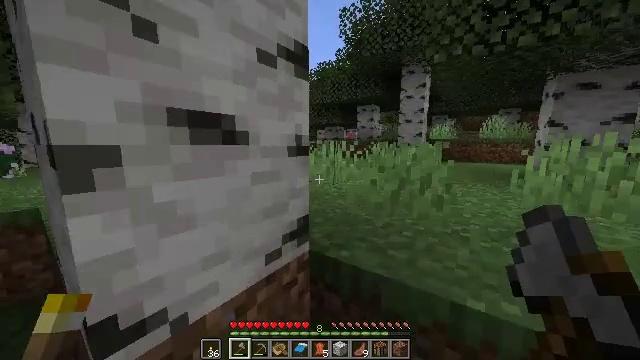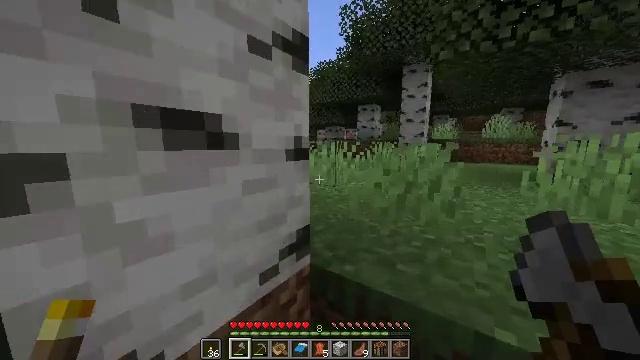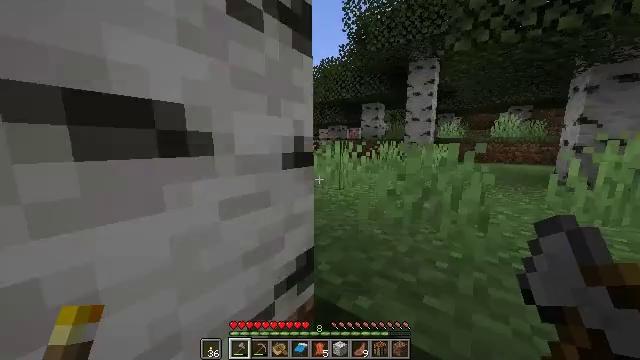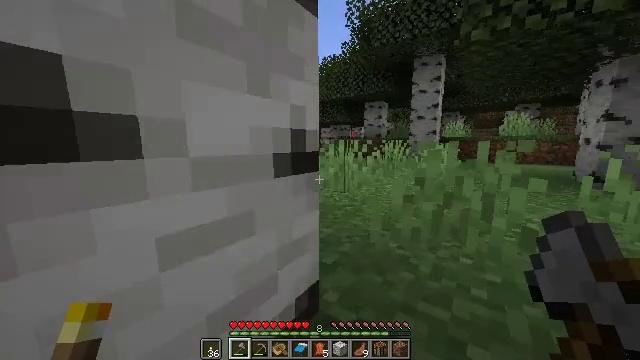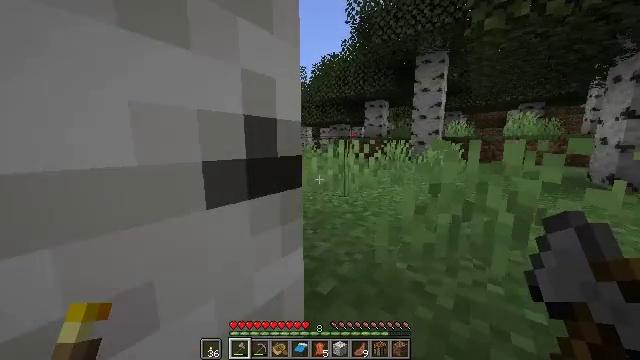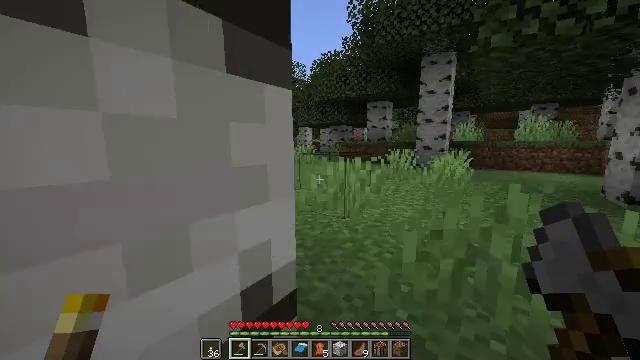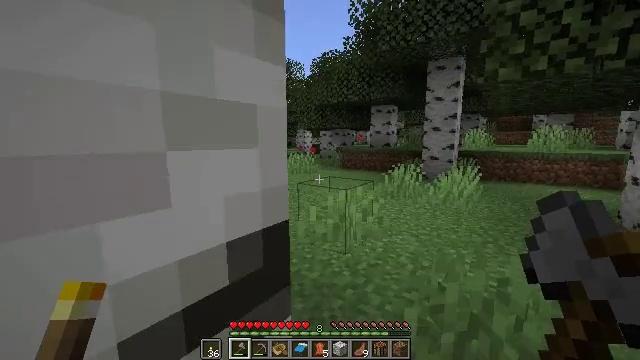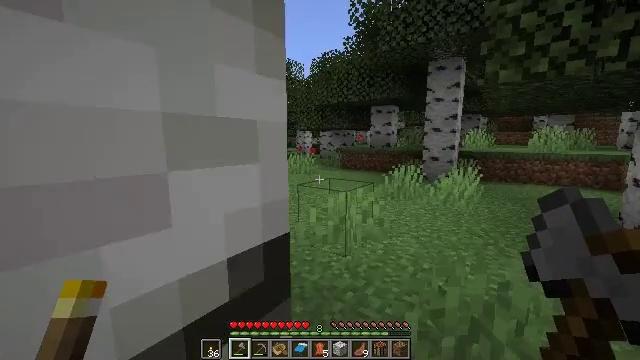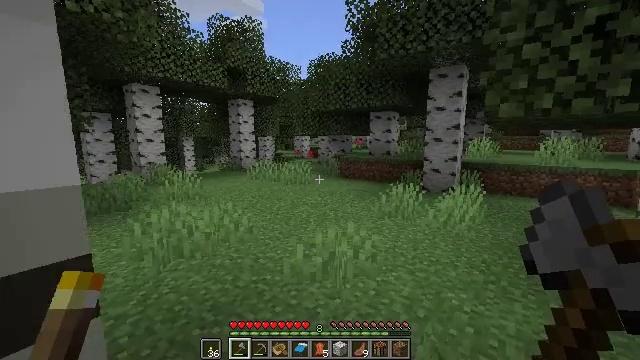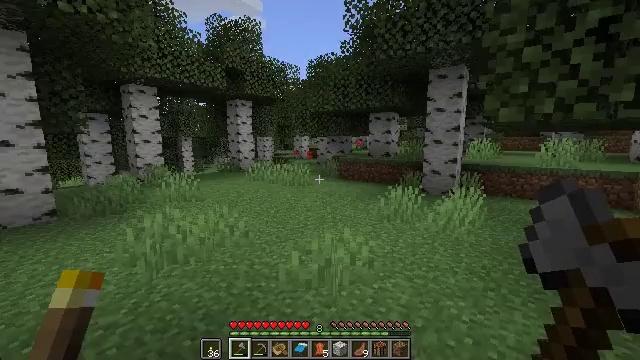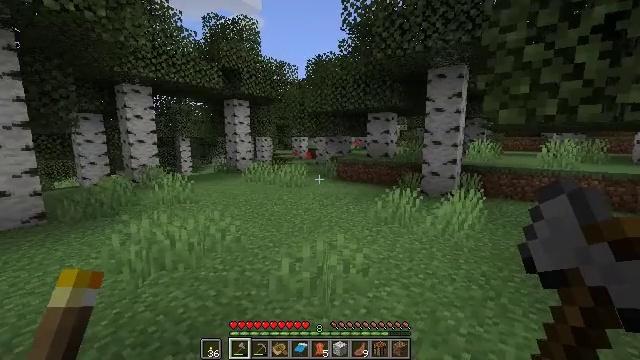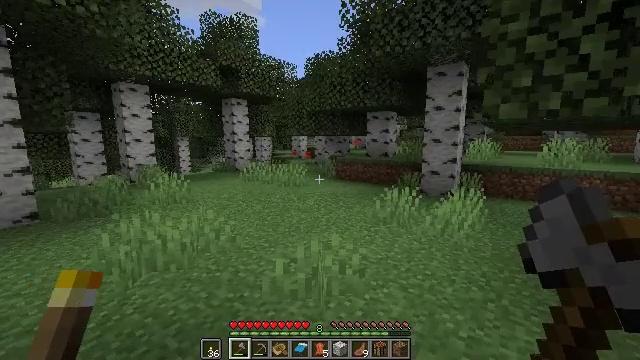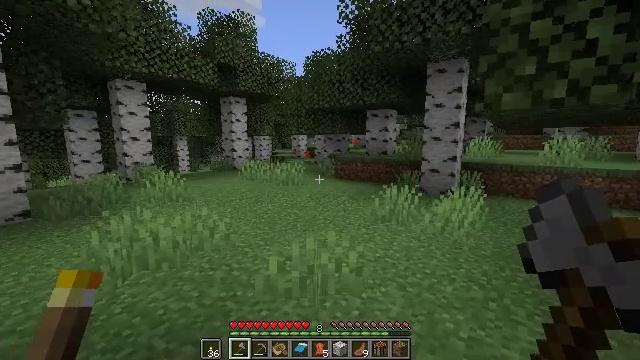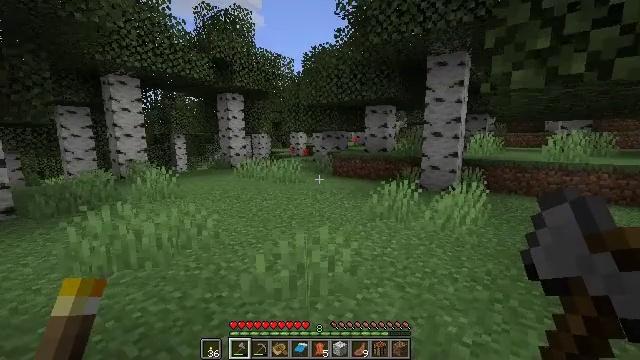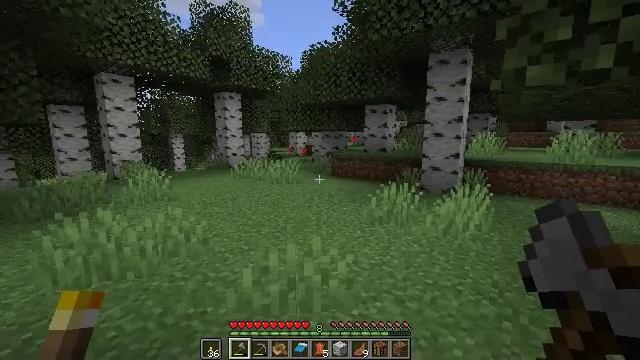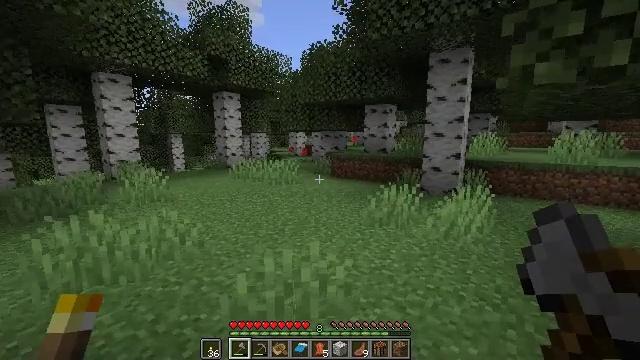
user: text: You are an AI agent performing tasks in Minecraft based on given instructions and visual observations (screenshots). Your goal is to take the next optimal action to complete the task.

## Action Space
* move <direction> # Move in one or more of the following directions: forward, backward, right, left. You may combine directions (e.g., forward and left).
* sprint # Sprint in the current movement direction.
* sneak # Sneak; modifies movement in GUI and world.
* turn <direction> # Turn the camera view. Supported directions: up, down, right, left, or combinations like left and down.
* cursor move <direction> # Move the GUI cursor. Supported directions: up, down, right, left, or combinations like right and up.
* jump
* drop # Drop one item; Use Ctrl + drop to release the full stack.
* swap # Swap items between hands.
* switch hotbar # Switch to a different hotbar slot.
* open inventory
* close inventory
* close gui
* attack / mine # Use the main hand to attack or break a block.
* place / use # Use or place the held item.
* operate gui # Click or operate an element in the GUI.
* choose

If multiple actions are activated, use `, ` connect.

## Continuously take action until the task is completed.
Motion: motion action
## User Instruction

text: Harvest the poppy flower.
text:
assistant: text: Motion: move forward
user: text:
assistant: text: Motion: move forward
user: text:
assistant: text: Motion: move forward
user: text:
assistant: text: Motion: move forward
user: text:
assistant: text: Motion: move forward, jump
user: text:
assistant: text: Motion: move forward, jump
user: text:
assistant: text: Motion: move forward, jump
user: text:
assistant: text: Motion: move forward
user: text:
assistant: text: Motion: move forward
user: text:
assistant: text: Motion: move forward
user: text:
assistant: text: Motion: move forward
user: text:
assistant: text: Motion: move forward
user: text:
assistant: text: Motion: move forward
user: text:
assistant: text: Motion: move forward
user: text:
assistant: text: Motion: move forward
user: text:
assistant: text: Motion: move forward
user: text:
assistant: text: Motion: move forward, sprint, turn left
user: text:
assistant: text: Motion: move forward, sprint, turn left
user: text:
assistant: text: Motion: move forward, sprint, turn left
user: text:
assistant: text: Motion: move forward, sprint, turn left
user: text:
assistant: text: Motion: move forward, sprint, turn left
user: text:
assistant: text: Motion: move forward, sprint
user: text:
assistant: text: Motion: move forward, sprint
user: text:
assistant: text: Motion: move forward, sprint
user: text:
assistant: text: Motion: move forward, sprint
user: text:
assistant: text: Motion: move forward, sprint
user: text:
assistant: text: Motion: move forward, sprint
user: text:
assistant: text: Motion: move forward, sprint
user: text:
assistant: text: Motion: move forward, sprint
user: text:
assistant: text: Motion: move forward, sprint